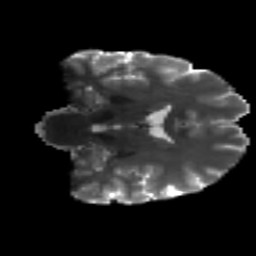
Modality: T2w
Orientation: coronal
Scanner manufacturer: siemens
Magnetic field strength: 3 T
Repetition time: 4.16 s
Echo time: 0.0806 s